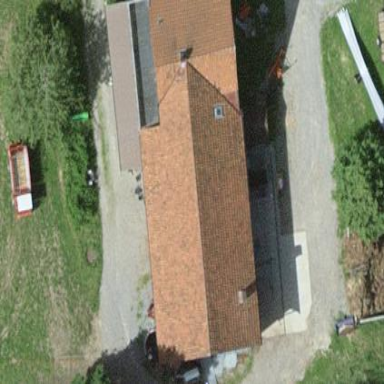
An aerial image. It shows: Farm auxiliary building with gabled roof.